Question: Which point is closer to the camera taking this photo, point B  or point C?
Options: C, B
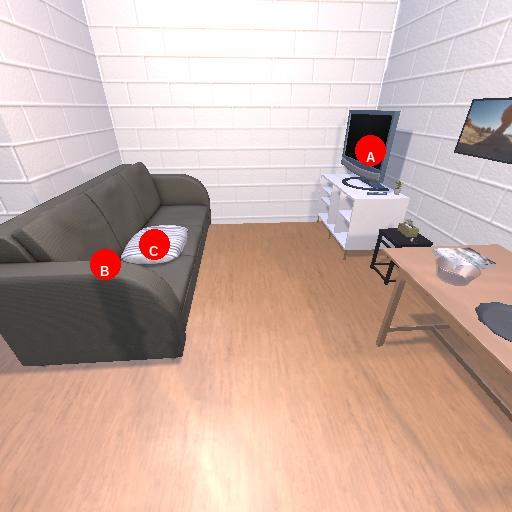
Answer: C